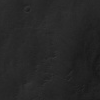
Atmospheric dust classification: not_dusty